Question: Count the number of objects in the diagram.
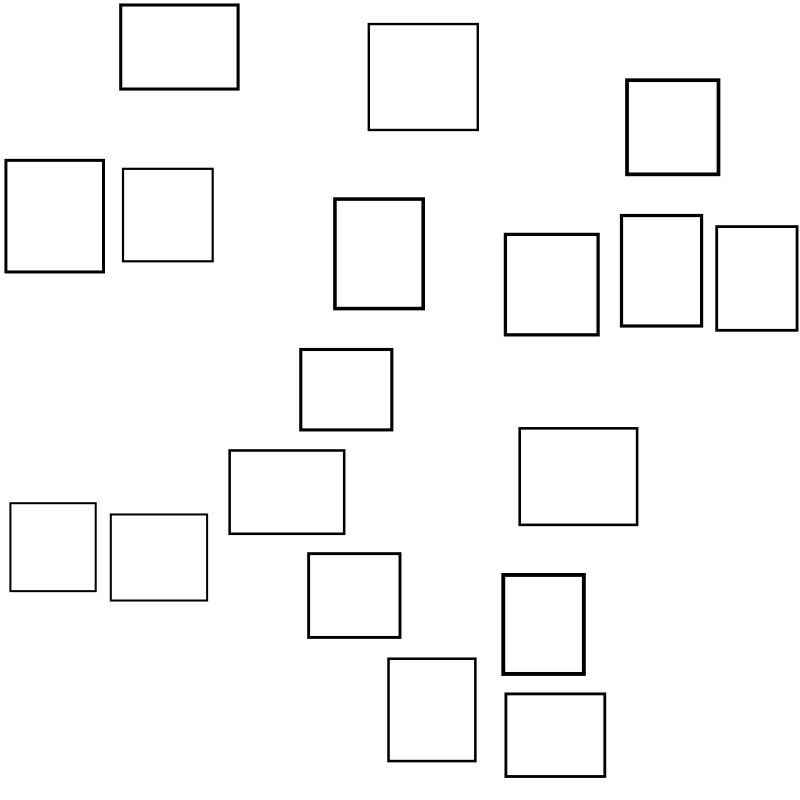
Answer: 18